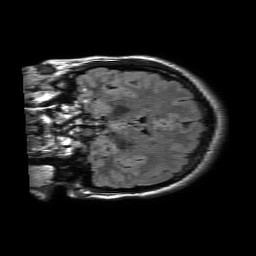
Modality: FLAIR
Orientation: coronal
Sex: female
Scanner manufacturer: philips
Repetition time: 11 s
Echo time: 0.125 s